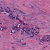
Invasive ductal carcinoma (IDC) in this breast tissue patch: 1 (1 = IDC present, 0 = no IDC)